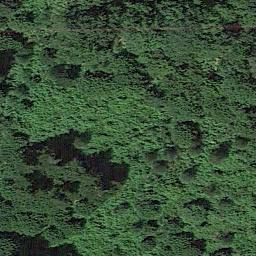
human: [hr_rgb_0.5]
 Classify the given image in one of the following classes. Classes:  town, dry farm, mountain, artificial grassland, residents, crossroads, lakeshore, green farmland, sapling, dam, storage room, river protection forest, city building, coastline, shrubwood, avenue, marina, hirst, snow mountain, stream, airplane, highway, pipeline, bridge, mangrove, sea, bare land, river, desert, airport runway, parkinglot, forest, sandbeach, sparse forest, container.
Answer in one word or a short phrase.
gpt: forest